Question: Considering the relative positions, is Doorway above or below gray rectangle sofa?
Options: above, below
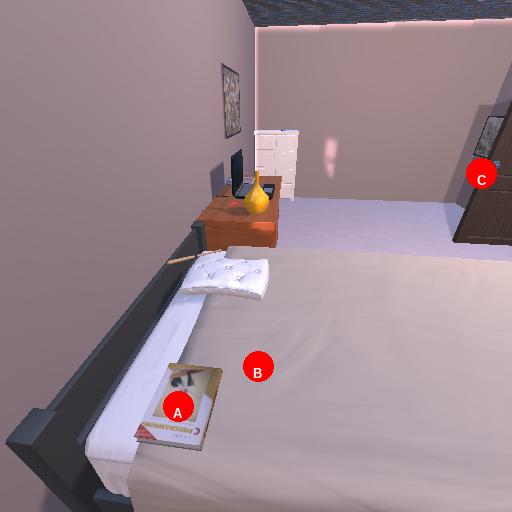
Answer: above